Question:
it shows me the idfichier, and the nomclient shows system.linq.enumerable...
I guess it is showing the type of nomclient.
'''
public static void generateCTAF(string pathXml, string outputPDF)
{
List<FichierCTAF> fc = new List<FichierCTAF>();
fc = getXmlFCtaf(pathXml);
foreach (FichierCTAF f in fc)
{
Console.WriteLine("ID CTAF : {0}
Nom Client : {1}
", f.IdFichierCtaf, f.Clients.Select(y => y.NomClient ));
}
}
'''
How can I display that? the picture displays the result that i got
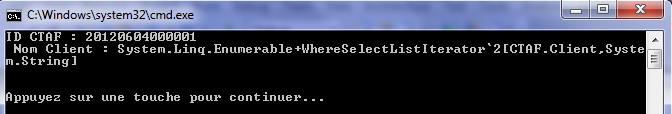
Answer: You see that strange 'System.Linq.Enumerable+WhereSelectListIterator' because it's 'ToString()' representation of list iterator, which is returned by 'f.Clients.Select(y => y.NomClient)' query.
If you need to display all 'NomClient' values, I suggest you to build concatenated string of them:
'''
public static void generateCTAF(string pathXml, string outputPDF)
{
List<FichierCTAF> fc = getXmlFCtaf(pathXml);
foreach (FichierCTAF f in fc)
{
Console.WriteLine("ID CTAF : {0}
Nom Client : {1}
",
f.IdFichierCtaf,
String.Join(", ", f.Clients.Select(y => y.NomClient)));
}
}
'''
Or you can enumerate 'NomClients' values and print each on its own line:
'''
public static void generateCTAF(string pathXml, string outputPDF)
{
List<FichierCTAF> fc = getXmlFCtaf(pathXml);
foreach (FichierCTAF f in fc)
{
Console.WriteLine("ID CTAF : {0}", f.IdFichierCtaf);
foreach(string nomClient in f.Clients.Select(y => y.NomClient))
Console.WriteLine(" Nom Client : {0}", nomClient);
}
}
'''